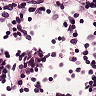
Metastatic tissue present: no